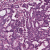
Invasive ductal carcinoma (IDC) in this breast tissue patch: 1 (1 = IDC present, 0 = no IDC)